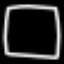
Label: square